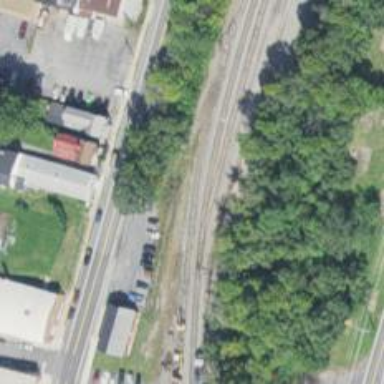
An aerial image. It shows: Railway siding with rails.